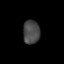
Tissue: prostate
Cell type: Fibroblasts
Senescence score: 0.8329
Nuclear area (px): 393
Mean DAPI intensity: 72.13